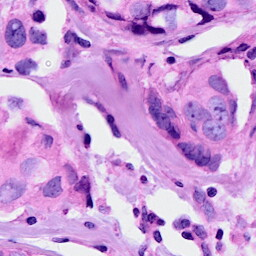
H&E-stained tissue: Breast